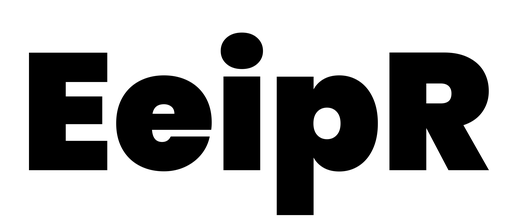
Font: Poppins-Black